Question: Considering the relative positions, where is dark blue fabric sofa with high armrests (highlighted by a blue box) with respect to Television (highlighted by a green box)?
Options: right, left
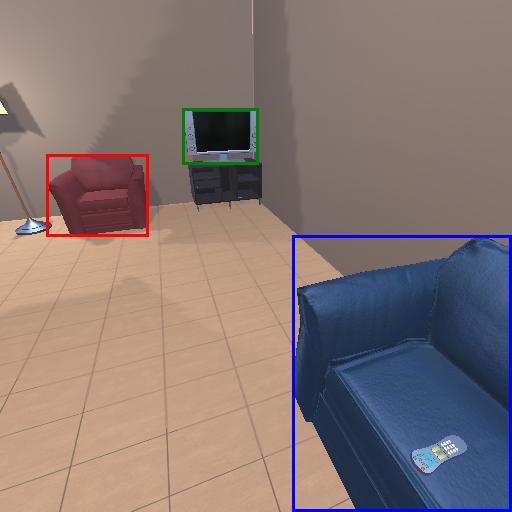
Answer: right